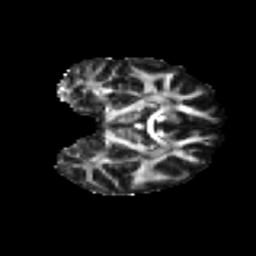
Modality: FA
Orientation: coronal
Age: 29
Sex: female
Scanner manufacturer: ge
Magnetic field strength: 3 T
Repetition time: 7.8 s
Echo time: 0.0606 s